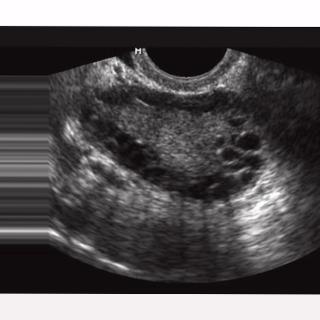
Label: infected